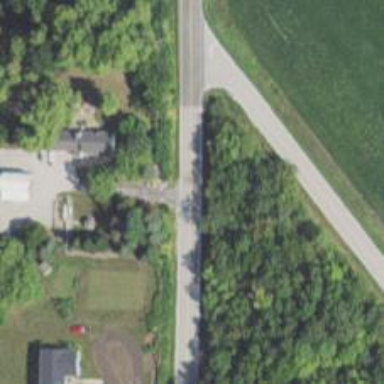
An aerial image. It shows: Driveway leading to service road.